高一 · 变换几何
如图所示, $\triangle A^{\prime} B^{\prime} C^{\prime}$ 是水平放置的 $\triangle A B C$ 的斜二测直观图, 其中 $O^{\prime} C^{\prime}=O^{\prime} A^{\prime}=2 O^{\prime} B^{\prime}$, 则以下说法正确的是( )

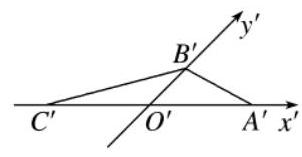
A. $\triangle A B C$ 是钝角三角形

B. $\triangle A B C$ 是等腰三角形, 但不是直角三角形

C. $\triangle A B C$ 是等腰直角三角形

D. $\triangle A B C$ 是等边三角形
答案: C